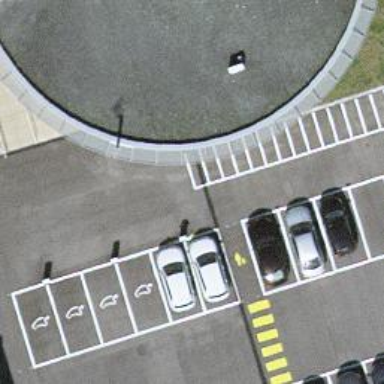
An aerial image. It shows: Charging station.